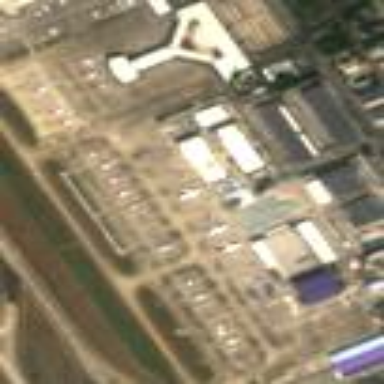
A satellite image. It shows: Apron at the airport.